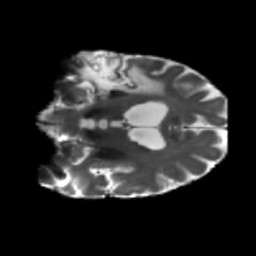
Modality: T2w
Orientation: coronal
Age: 71
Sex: male
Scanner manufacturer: siemens
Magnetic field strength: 3 T
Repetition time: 5.47 s
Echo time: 0.0854 s